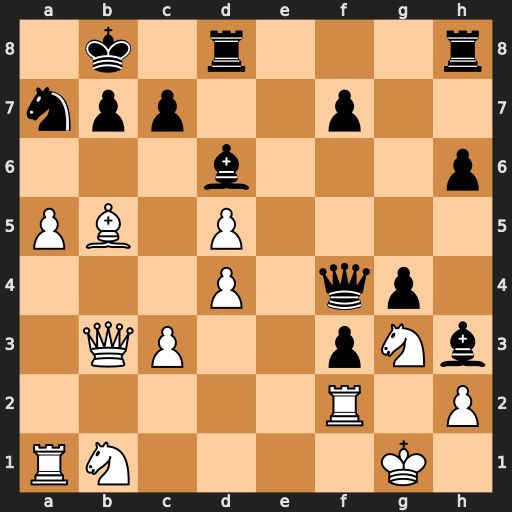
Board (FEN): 1k1r3r/npp2p2/3b3p/PB1P4/3P1qp1/1QP2pNb/5R1P/RN4K1
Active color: w
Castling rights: -
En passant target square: -
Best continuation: Bc6 Nxc6 dxc6